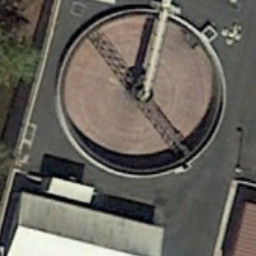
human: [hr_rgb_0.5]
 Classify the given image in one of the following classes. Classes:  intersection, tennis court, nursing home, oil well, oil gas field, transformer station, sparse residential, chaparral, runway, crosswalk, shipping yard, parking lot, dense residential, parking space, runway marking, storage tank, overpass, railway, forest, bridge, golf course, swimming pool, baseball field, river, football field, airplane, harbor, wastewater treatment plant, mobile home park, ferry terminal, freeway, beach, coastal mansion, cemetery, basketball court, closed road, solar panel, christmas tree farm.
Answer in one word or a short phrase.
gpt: wastewater treatment plant